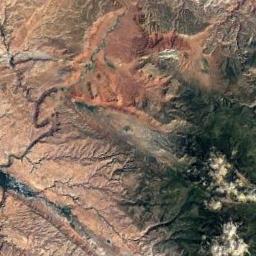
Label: mountain